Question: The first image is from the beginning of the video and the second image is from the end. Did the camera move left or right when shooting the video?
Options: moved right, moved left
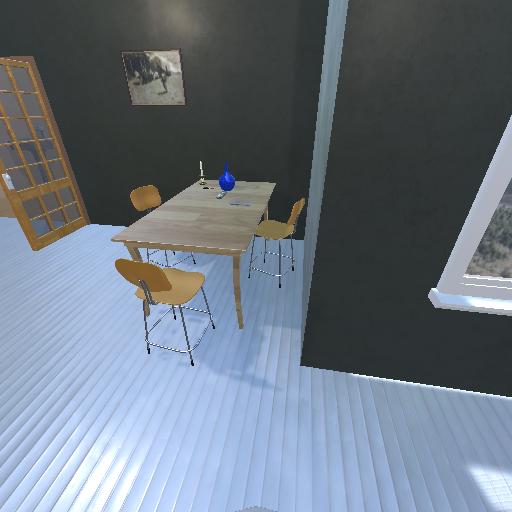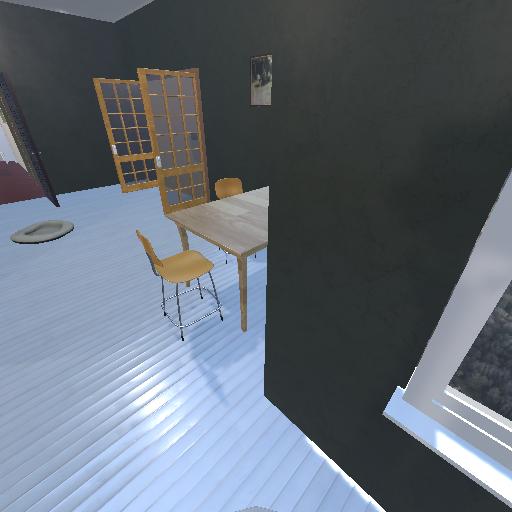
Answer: moved right